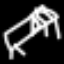
Label: bed